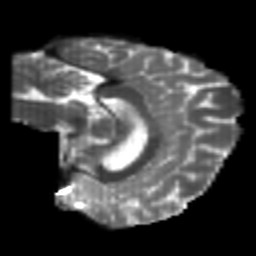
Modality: T2w
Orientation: sagittal
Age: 21
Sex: female
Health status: healthy
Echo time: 0.074 s